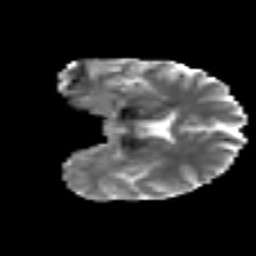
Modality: MD
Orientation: coronal
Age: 47
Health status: ill
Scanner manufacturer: philips
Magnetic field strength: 3 T
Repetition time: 9 s
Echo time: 0.127 s